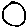
Label: circle